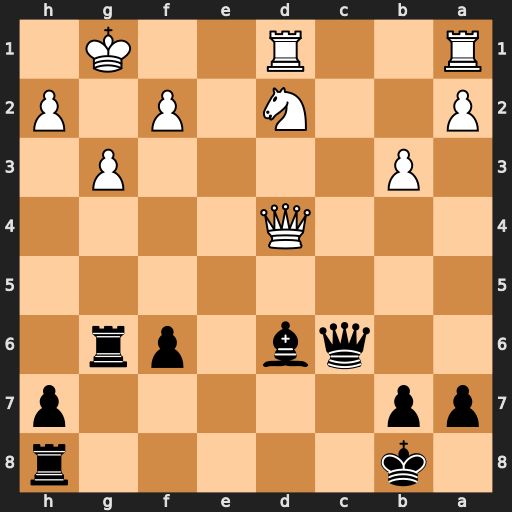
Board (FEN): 1k5r/pp5p/2qb1pr1/8/3Q4/1P4P1/P2N1P1P/R2R2K1
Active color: b
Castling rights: -
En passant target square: -
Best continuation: Be5 Qe3 Bxa1